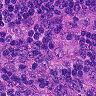
Metastatic tissue present: no